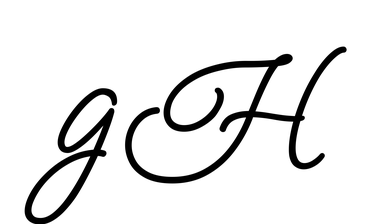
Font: MeowScript-Regular